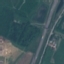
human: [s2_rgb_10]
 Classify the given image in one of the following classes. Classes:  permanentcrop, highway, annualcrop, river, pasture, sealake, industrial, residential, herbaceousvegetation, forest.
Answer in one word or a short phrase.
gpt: Highway